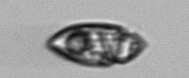
Label: Katodinium_or_Torodinium